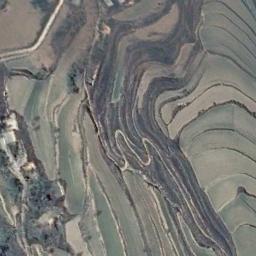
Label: terrace